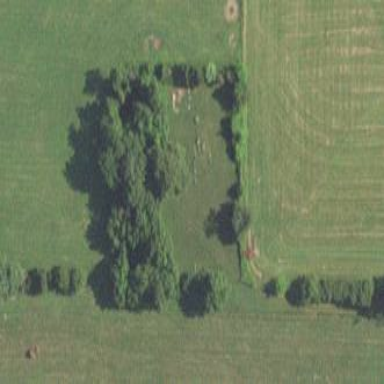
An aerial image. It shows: Cemetery.